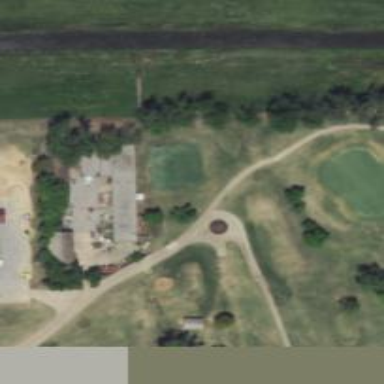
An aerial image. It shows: Path for both road and golf.